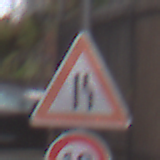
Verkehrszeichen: EinseitigVerengteFahrbahnRechts
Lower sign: Geschwindigkeit10
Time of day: MorningAfternoon
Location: Outdoor (Urban)
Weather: Overcast
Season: NotSpecified
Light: Natural